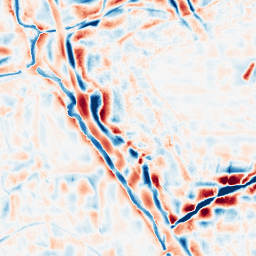
Category: wavelet
Decomposition family: wavelet_dwt
Decomposition parameters: wavelet: coif2
level: 4
Upsampling method: quadratic
Upsampling parameters: scale: 4
Upsampling scale: 4